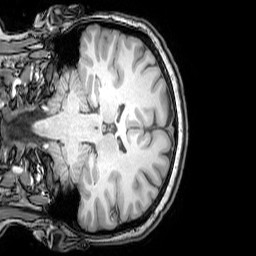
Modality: T1w
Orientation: coronal
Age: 24
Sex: female
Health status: healthy
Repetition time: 0.081 s
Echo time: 0.037 s